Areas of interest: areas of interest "Bank"
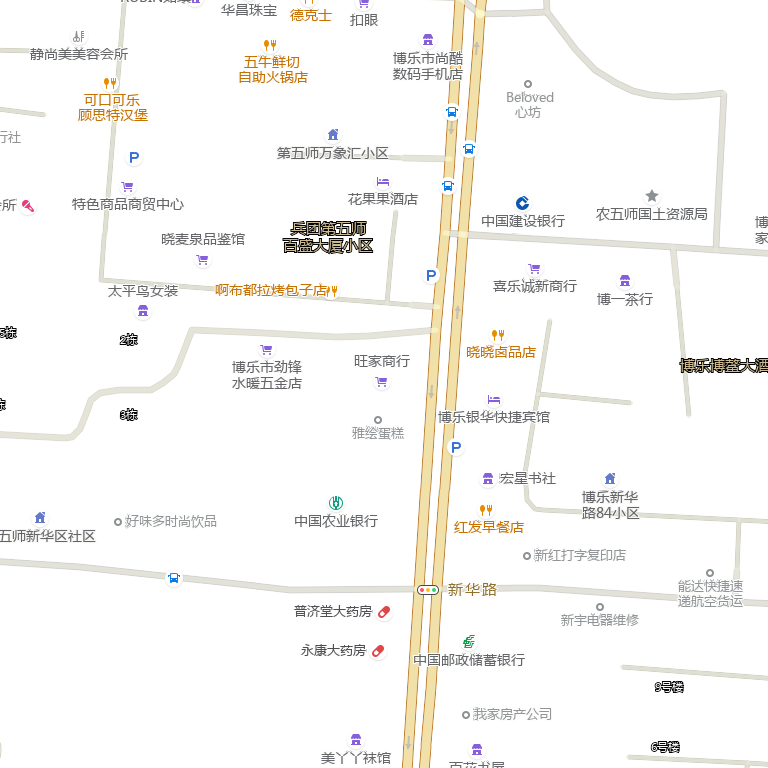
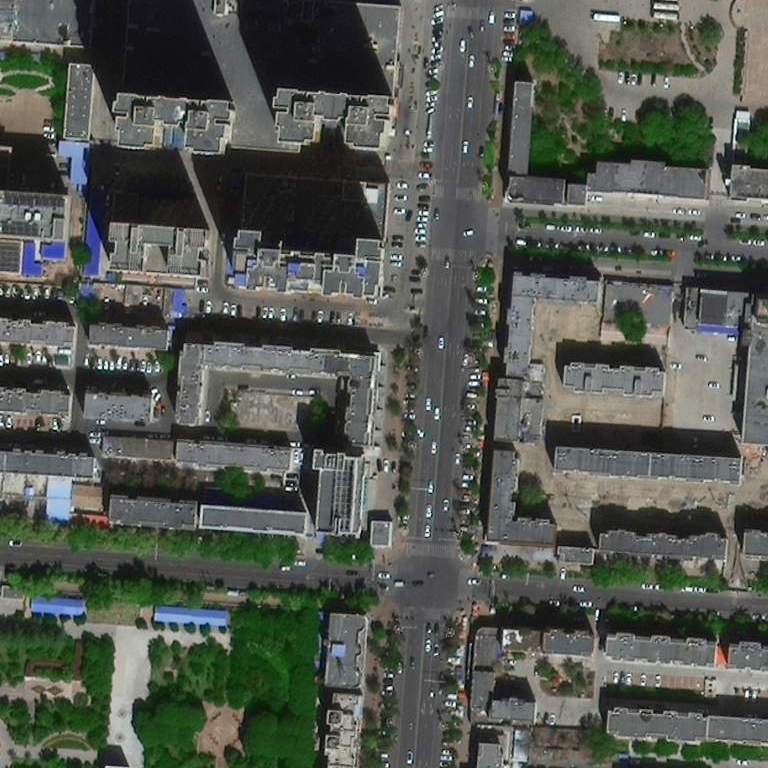